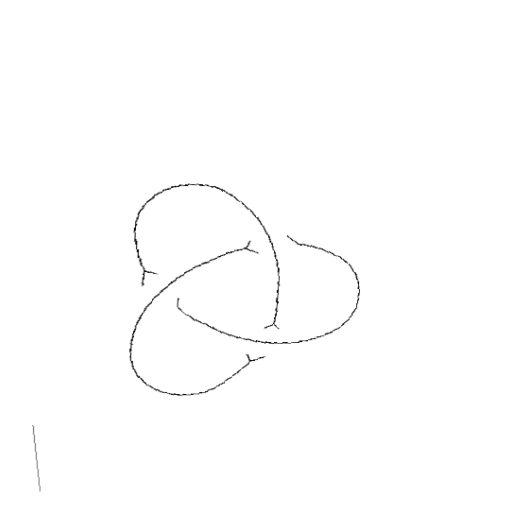
Crossing number: 3